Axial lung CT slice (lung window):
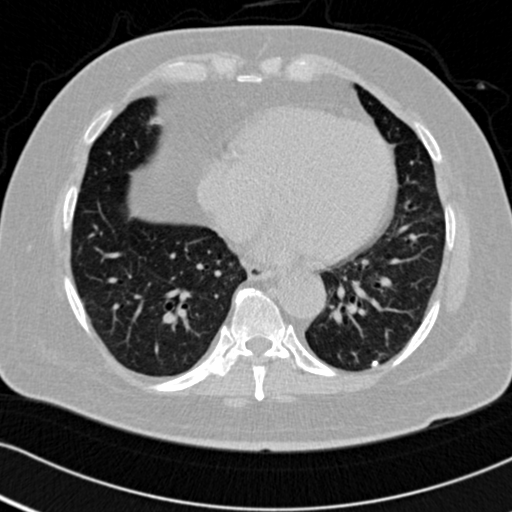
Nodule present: no